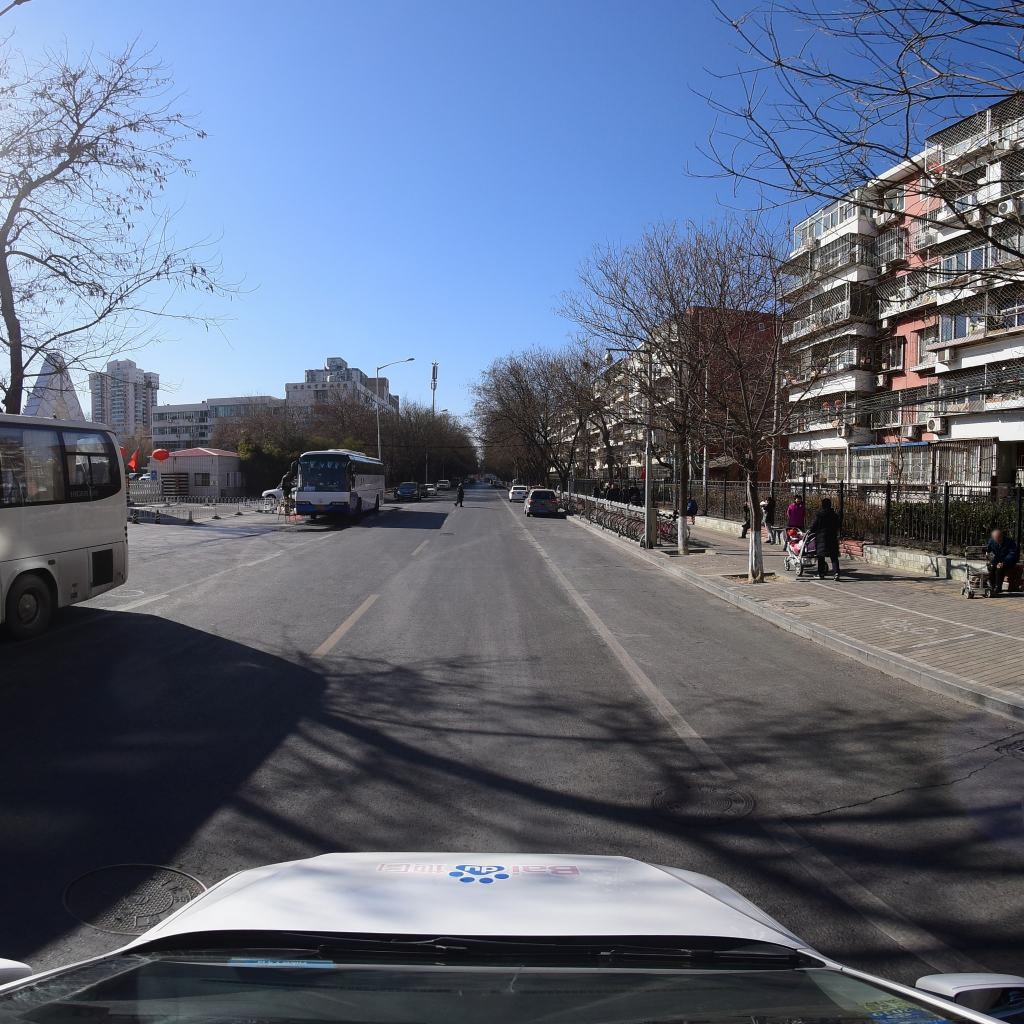
Region: Fengtai
Road damage annotations: manhole cover, manhole cover, transverse crack, manhole cover, manhole cover, transverse crack